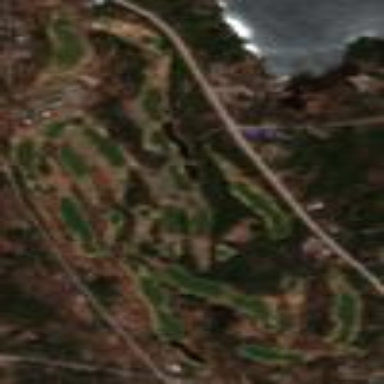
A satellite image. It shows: Golf course.